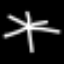
Label: palm tree